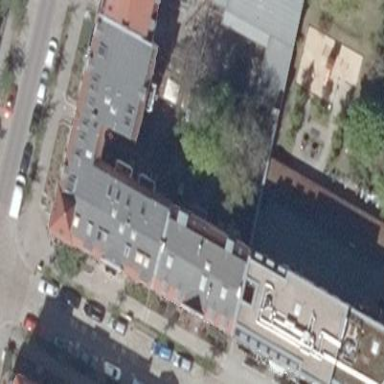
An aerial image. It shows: Building consisting of apartments with double saltbox roof shape.